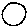
Label: circle